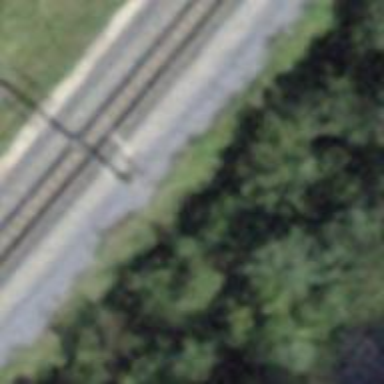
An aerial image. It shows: Power pole.